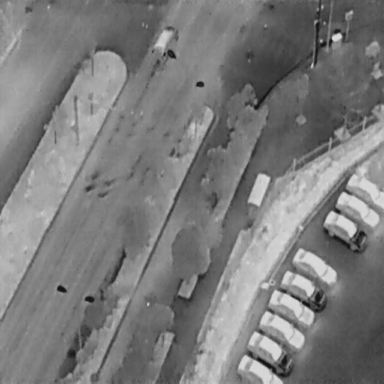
There is an OtherVehicle in the infrared image.